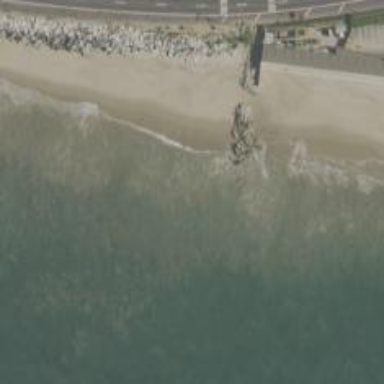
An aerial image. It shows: Breakwater structure.